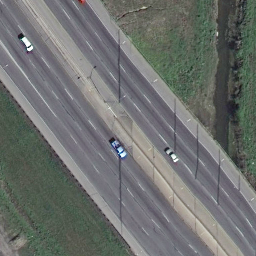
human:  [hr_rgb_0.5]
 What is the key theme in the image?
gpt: freeway